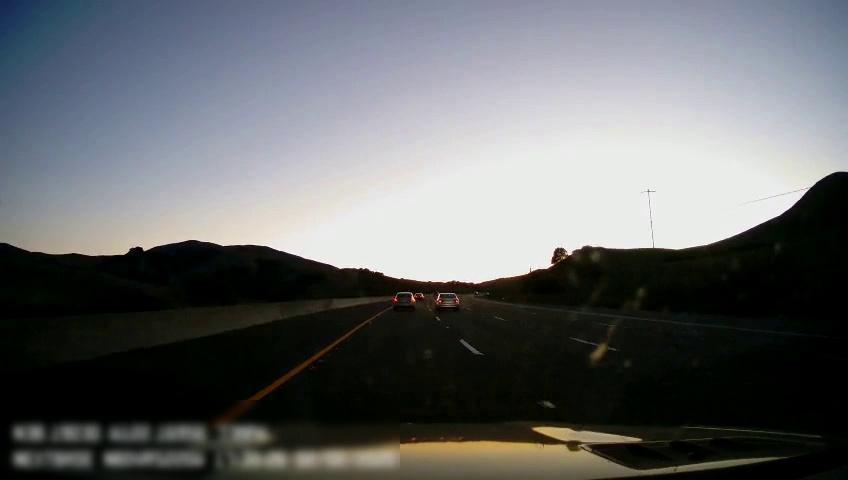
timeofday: Day
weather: Sunny
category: Drivable Space
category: Vehicles | Car
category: Vehicles | Car
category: Vehicles | Car
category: Lanes | Alternate Lane
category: Lanes | Current Lane
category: Lanes | Current Lane
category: Lanes | Alternate Lane
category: Lanes | Alternate Lane